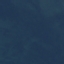
Land use / land cover: SeaLake